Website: ulta-beauty
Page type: account-selection
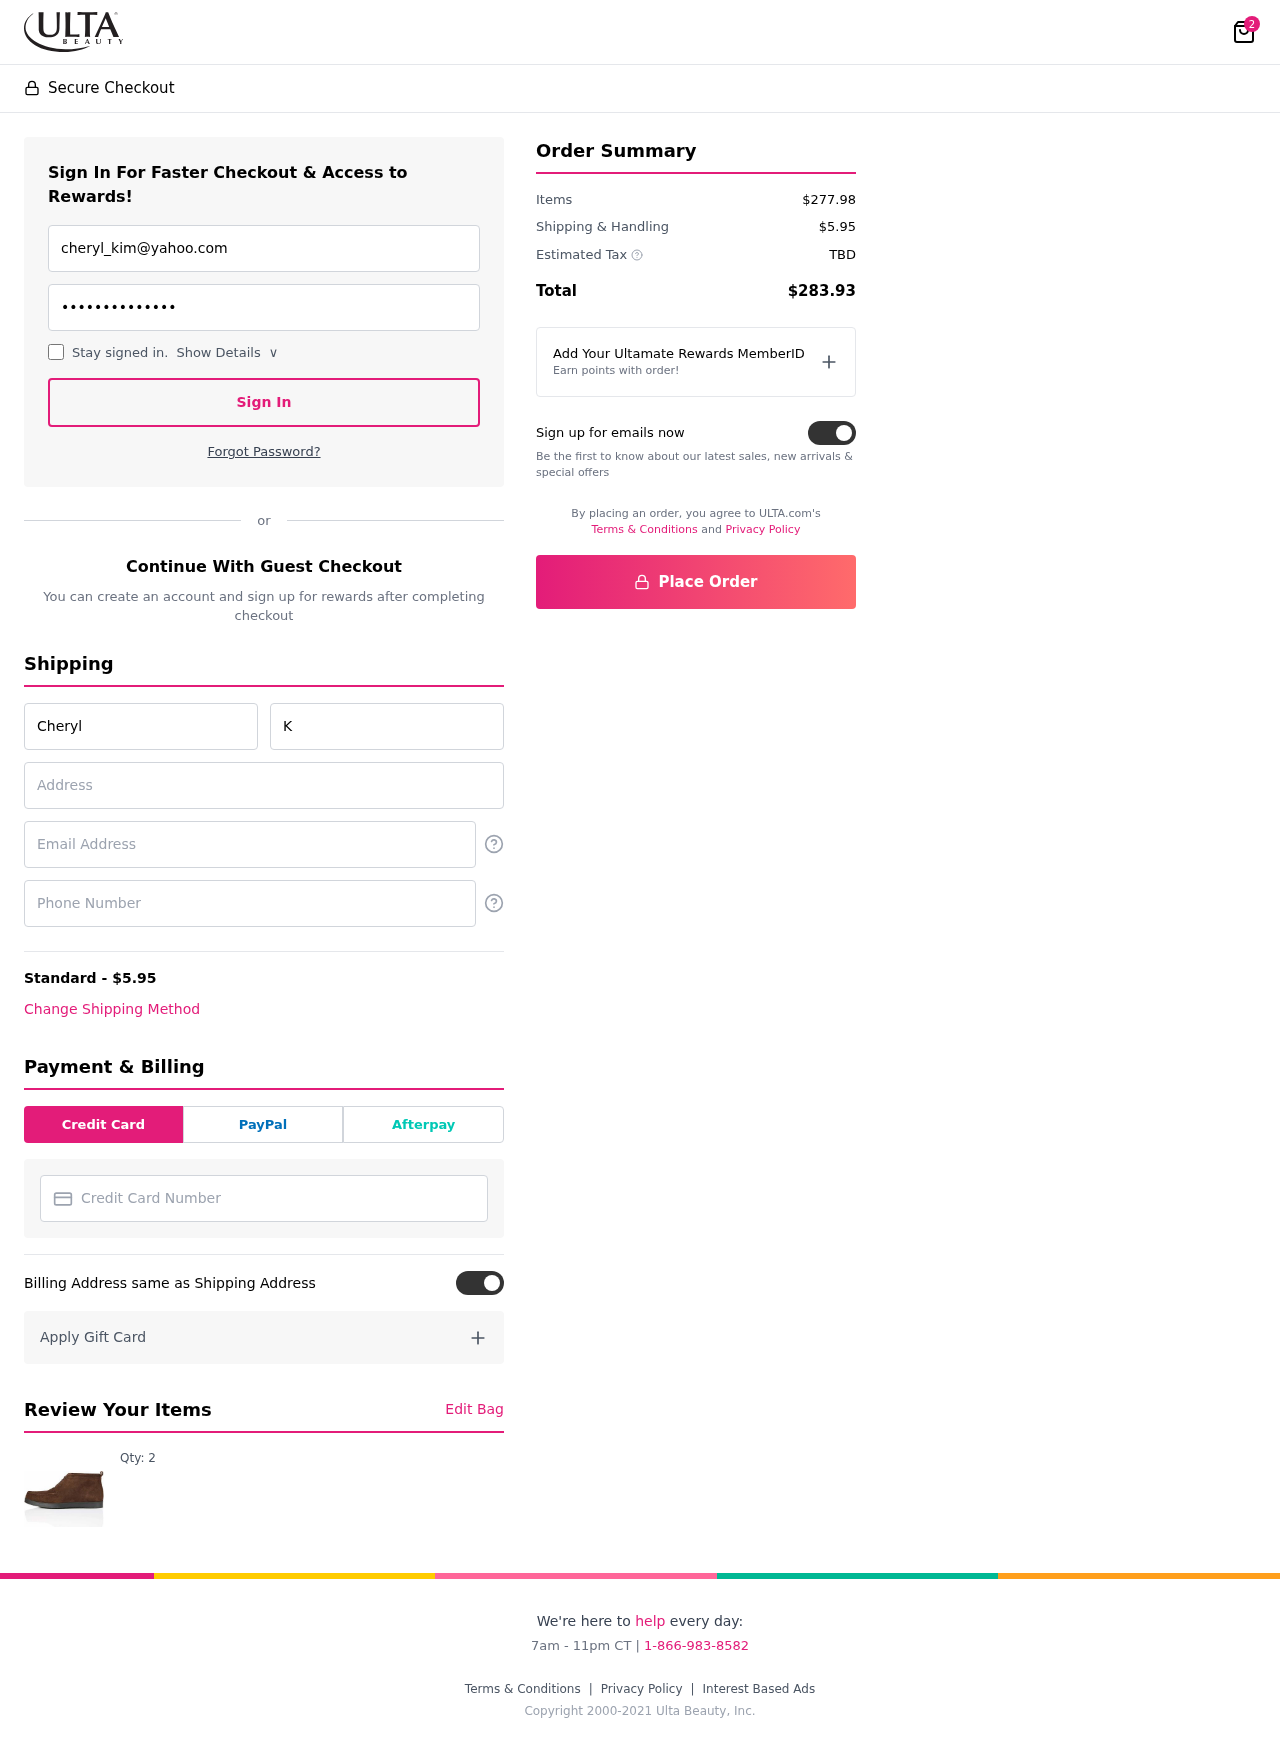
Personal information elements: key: PII_CARD_NUMBER
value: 6011 3867 6784 4647
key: PII_EMAIL
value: cheryl_kim@yahoo.com
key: PII_EMAIL2
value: cheryl_kim@yahoo.com
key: PII_FIRSTNAME
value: Cheryl
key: PII_LASTNAME
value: Kim
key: PII_PHONE
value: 2262109214
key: PII_STREET
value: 0452 Martinez Flats
Product elements: key: PRODUCT1_QUANTITY
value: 2
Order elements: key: ORDER_NUM_ITEMS
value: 2
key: ORDER_SHIPPING_COST
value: $5.95
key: ORDER_SUBTOTAL
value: $277.98
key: ORDER_TAX
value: TBD
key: ORDER_TOTAL
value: $283.93